Question: With markup like
<URL>
'''
<h1><a href="#">Header with link</a></h1>
<h1>Header without link</h1>
'''

As you can see theres some space between the '<a>' and the parent '<h1>'. How can I remove it?
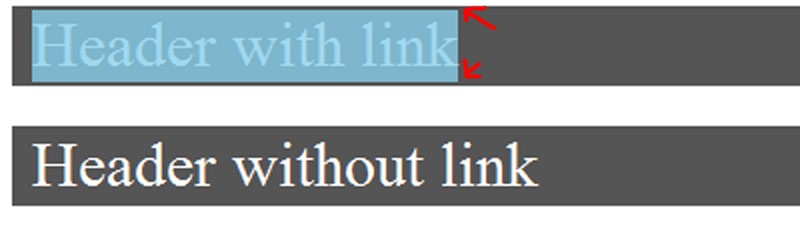
Answer: Set the anchor to 'display:inline-block' or just 'display:block'
(anchors are by default inline-level)
---
Although in my browser (Chrome 9), both H1 elements have the same height: <URL>